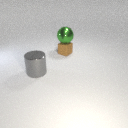
large green metal sphere above small brown rubber cube